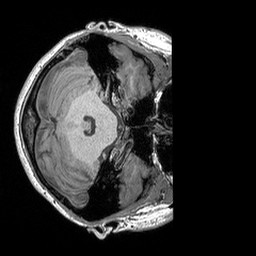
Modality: T1w
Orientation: axial
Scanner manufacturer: siemens
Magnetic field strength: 3 T
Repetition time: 2.3 s
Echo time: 0.00298 s